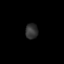
Tissue: prostate
Cell type: T cells
Senescence score: 0.6943
Nuclear area (px): 190
Mean DAPI intensity: 49.011